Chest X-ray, AP view. Patient: 43 years old, sex M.
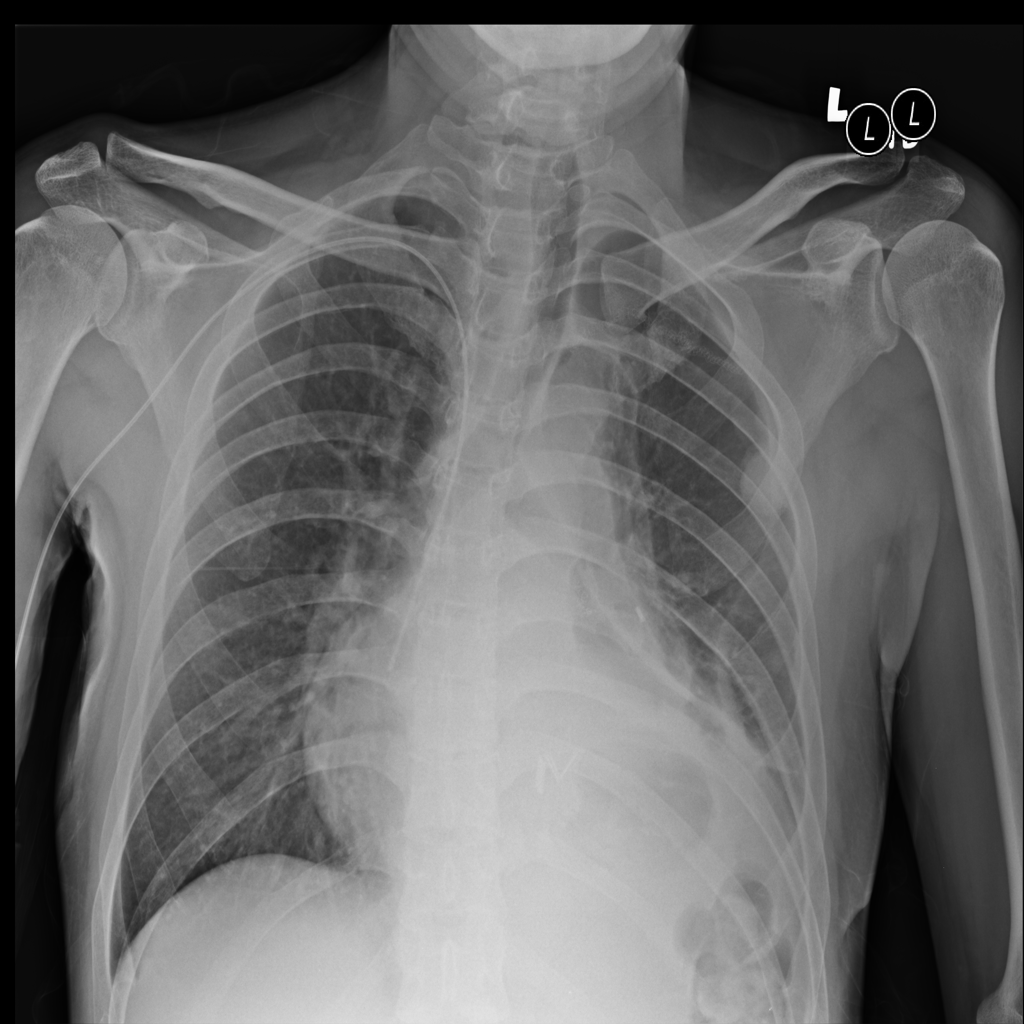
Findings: No Finding